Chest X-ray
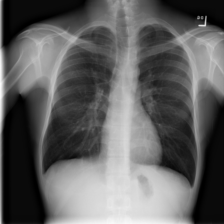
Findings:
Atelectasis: negative
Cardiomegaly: negative
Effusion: negative
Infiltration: negative
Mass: negative
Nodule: negative
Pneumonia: negative
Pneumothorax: negative
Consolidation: negative
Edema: negative
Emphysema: negative
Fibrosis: negative
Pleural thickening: negative
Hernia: negative